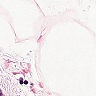
Metastatic tissue present: no